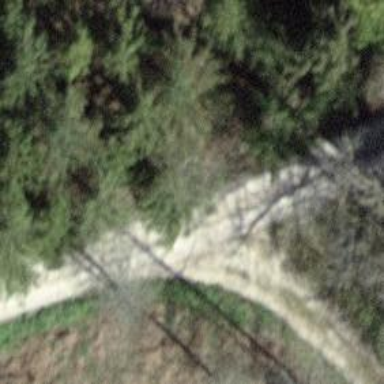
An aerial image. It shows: Gravel track with grade 2 tracktype.